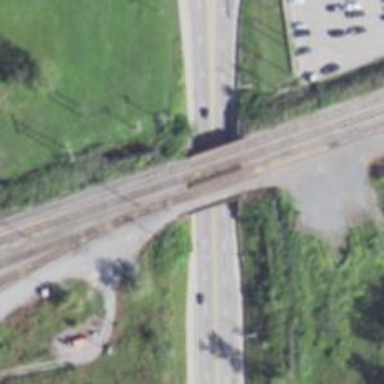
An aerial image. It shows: Railway bridge over siding railway service.